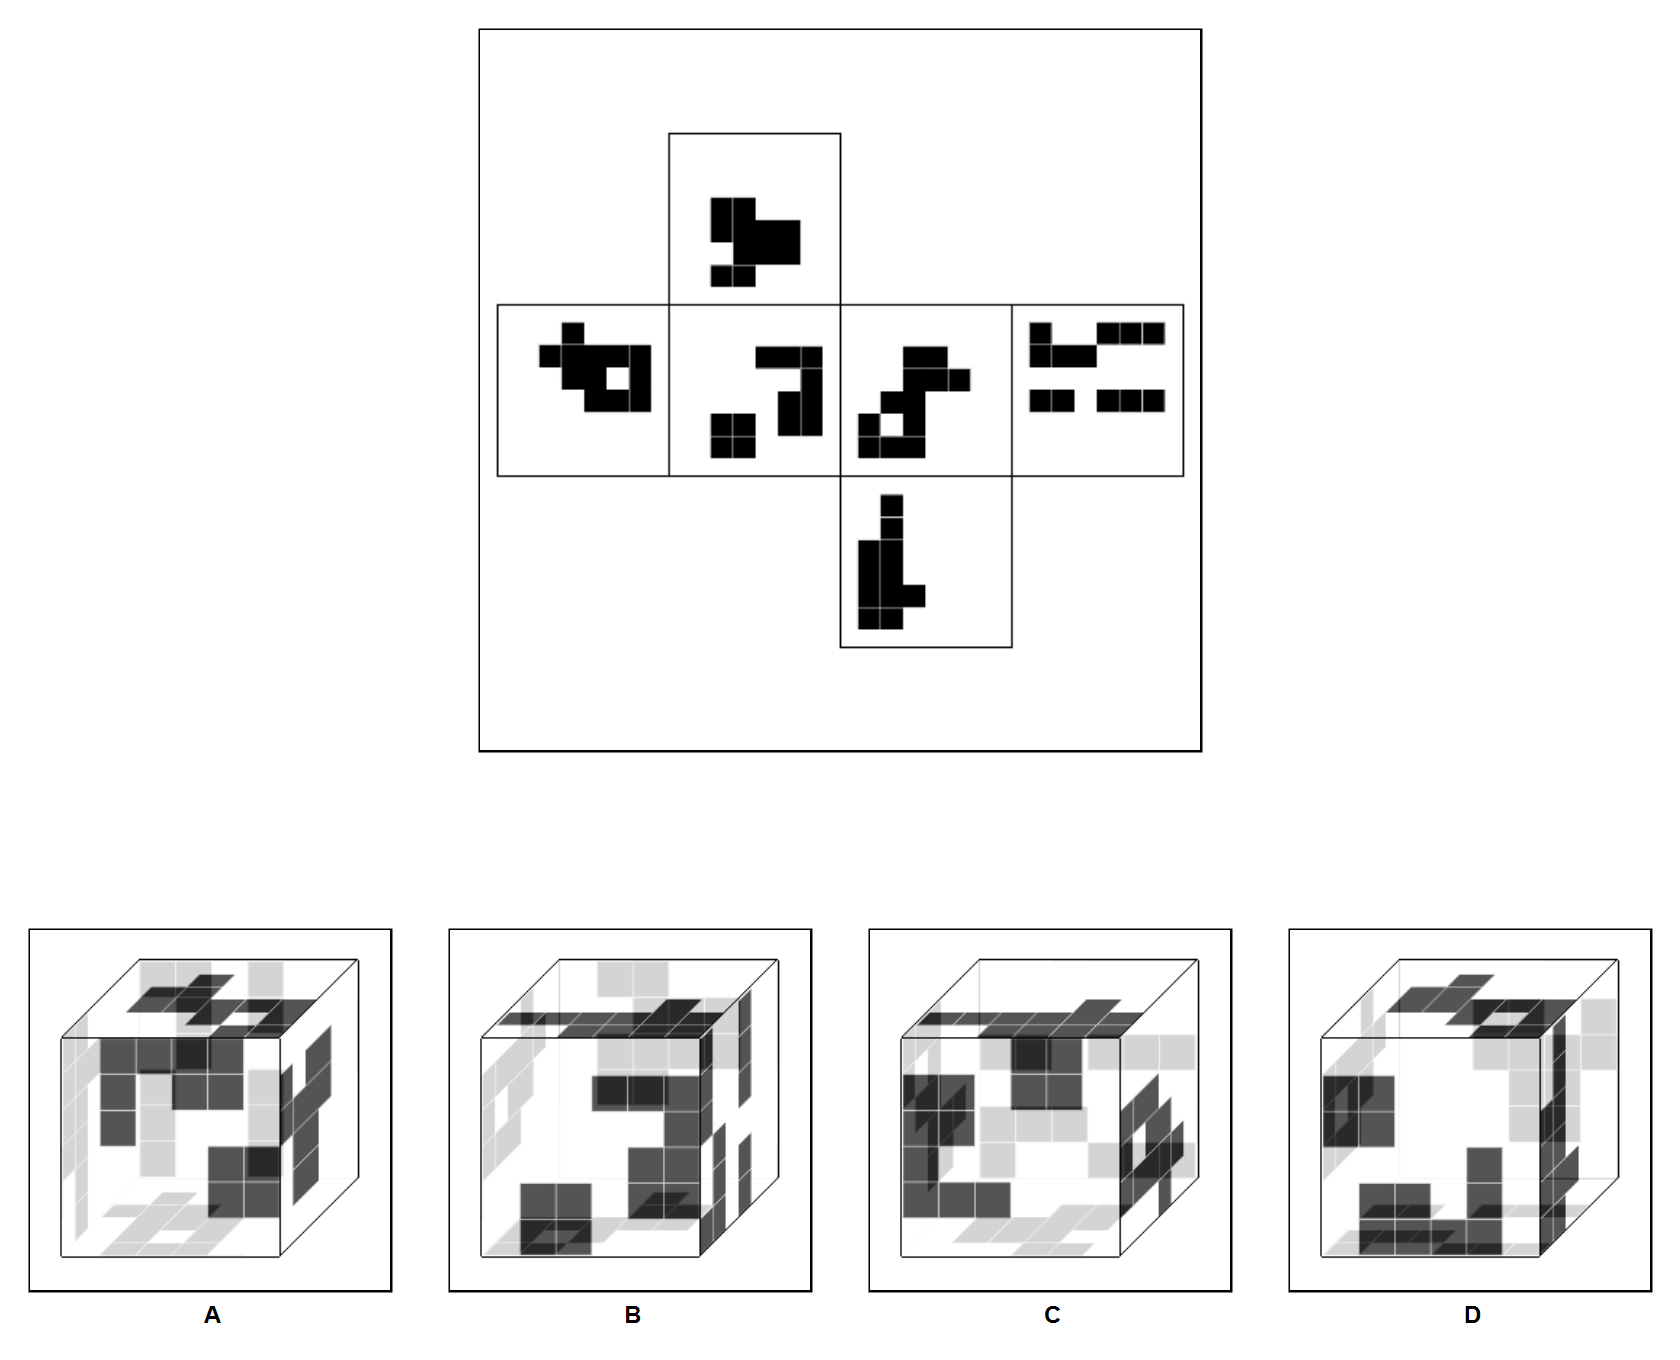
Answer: C